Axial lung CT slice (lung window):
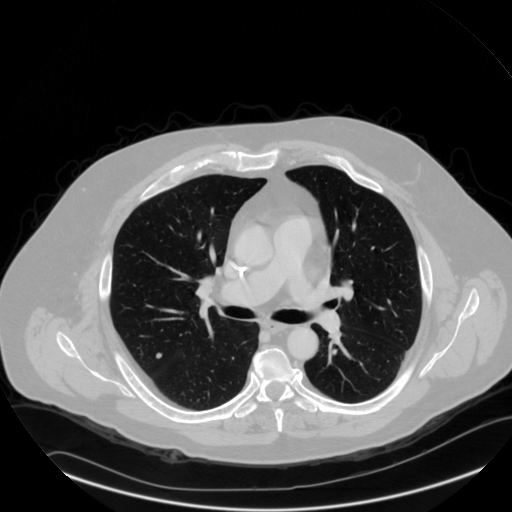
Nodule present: yes
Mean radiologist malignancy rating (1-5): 2.75